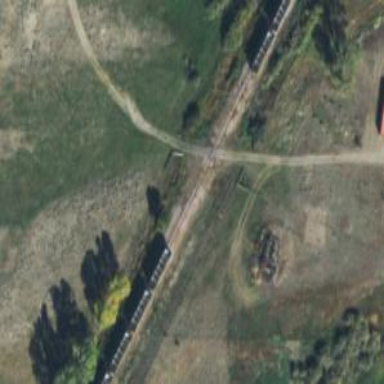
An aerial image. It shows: Level crossing along the railway.